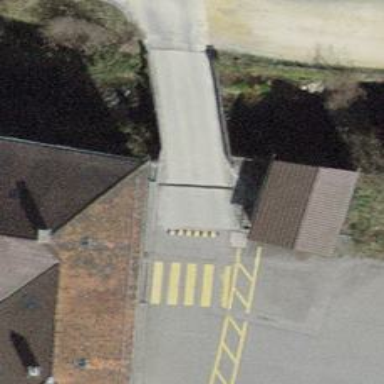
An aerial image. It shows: Service road that crosses over bridge.